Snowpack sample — Snodgrass Mountain, Crested Butte, Colorado (2/4/25, 12:06 PM MST)
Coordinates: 38.923, -106.968
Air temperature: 35 °F
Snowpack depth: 80 cm
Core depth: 50 cm
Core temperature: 30.2 °F
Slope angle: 14°, slope face: 78°
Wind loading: low
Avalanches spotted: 0
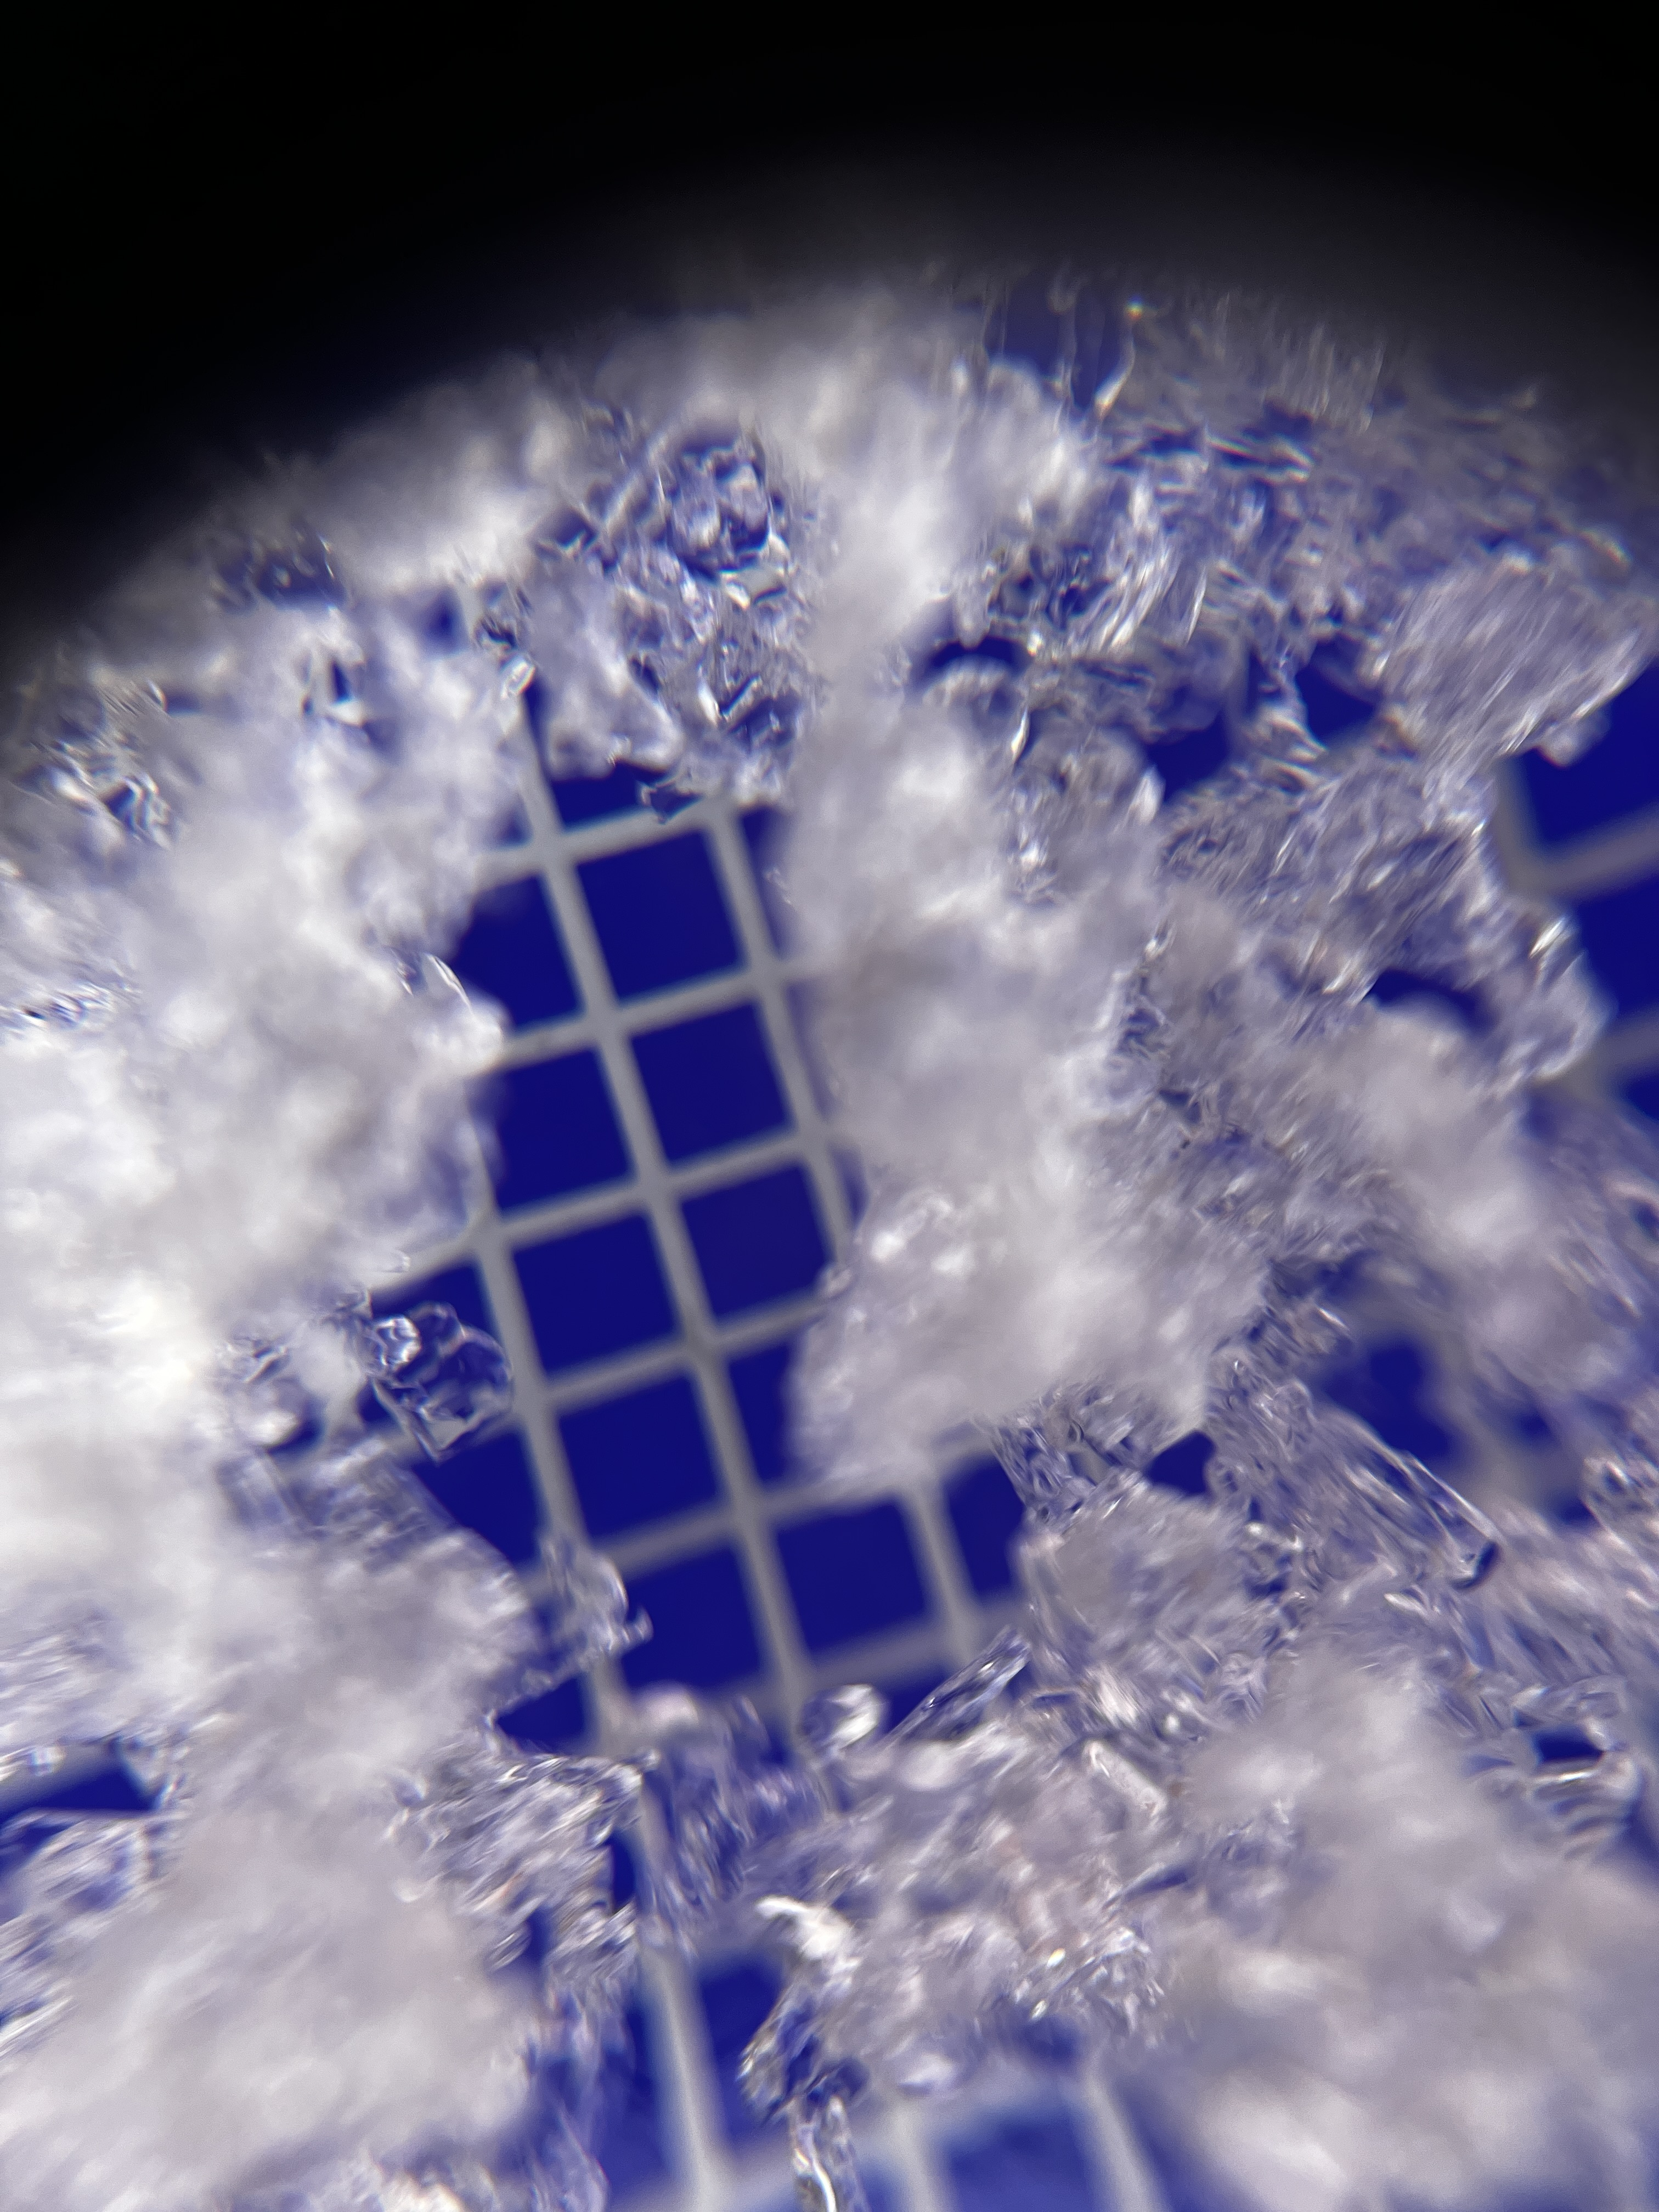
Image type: magnified_profile
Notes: No avalanches nearby, unusually warm weather for the last month reported by residents, Collected 25 yards from treeline